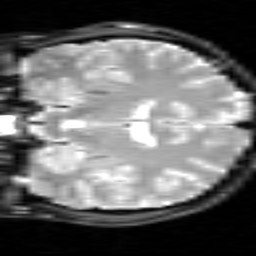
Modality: inplaneT2
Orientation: coronal
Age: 25
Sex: male